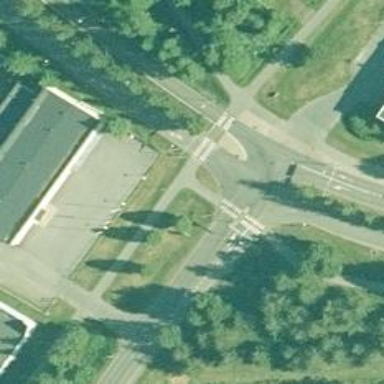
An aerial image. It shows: Asphalt cycleway that includes traffic island.